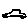
Label: car